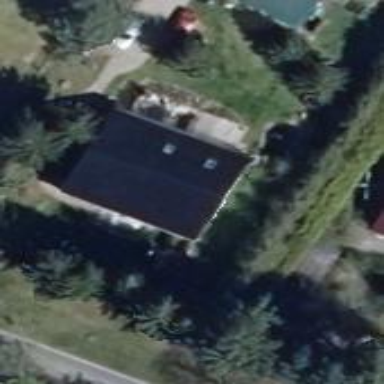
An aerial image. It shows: Gabled building with black roof oriented along its length.